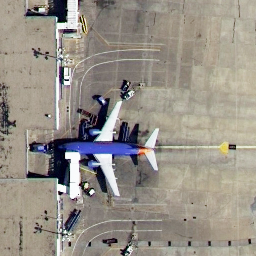
Label: airplane